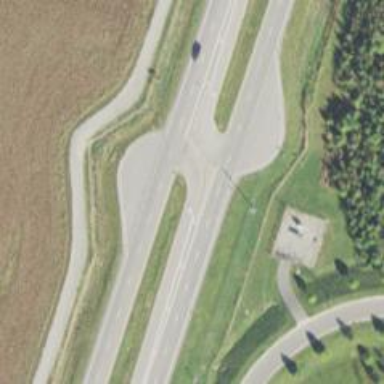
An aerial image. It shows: Trunk link highway.